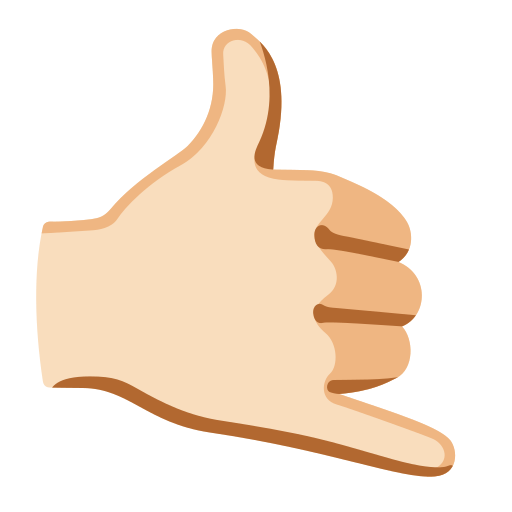
Emoji: 🤙🏻